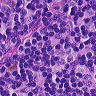
Metastatic tissue present: no